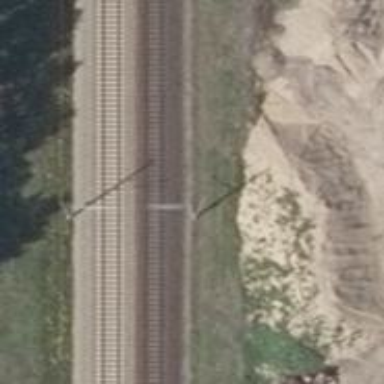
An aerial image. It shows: Milestone along the railway track with catenary mast.